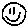
Label: smiley face